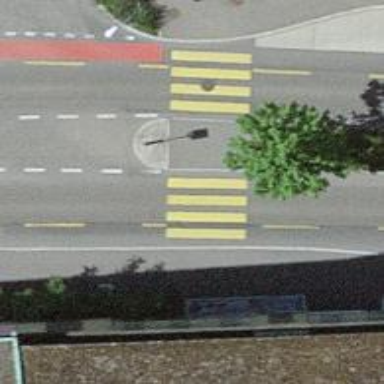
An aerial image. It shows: Uncontrolled zebra crossing with pedestrian island.